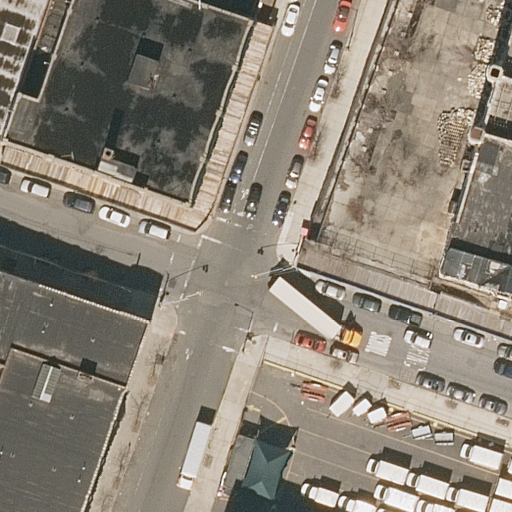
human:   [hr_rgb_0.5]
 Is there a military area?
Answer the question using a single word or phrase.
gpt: no

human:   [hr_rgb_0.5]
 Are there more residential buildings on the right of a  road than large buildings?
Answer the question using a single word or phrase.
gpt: no

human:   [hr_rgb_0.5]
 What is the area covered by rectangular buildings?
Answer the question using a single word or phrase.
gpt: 2052m2

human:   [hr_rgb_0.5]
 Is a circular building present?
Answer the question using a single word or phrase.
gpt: no

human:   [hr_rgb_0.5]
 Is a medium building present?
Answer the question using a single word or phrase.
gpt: yes

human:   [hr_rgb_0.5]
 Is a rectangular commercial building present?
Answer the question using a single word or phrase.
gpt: no

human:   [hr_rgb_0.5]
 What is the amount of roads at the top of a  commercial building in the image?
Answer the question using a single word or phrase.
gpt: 0

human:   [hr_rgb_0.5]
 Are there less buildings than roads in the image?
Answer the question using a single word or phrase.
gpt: no

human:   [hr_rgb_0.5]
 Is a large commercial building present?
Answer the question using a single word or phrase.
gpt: no

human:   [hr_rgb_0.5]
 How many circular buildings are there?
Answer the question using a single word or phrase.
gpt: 0

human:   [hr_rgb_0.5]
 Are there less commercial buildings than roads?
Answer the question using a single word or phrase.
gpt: yes

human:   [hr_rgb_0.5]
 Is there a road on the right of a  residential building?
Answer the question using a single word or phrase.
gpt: yes

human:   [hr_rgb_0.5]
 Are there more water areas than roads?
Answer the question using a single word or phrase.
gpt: no

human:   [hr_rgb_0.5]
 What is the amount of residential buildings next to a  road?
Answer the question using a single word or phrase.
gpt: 4

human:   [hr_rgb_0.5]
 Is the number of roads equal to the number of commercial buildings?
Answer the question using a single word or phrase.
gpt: no

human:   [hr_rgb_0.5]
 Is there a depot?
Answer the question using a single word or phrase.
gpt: no

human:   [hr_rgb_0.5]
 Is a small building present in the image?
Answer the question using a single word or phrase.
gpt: no

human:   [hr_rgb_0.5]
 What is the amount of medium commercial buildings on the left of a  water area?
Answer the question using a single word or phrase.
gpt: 0

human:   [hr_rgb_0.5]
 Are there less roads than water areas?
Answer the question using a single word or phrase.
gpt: no

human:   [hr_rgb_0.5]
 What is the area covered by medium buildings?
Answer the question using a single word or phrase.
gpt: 266m2

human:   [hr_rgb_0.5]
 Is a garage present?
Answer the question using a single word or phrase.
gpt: no

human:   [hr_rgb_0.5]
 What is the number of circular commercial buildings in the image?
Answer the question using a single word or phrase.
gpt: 0

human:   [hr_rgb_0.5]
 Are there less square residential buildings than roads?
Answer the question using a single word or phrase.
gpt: yes

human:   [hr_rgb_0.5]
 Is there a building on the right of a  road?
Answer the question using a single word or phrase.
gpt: no

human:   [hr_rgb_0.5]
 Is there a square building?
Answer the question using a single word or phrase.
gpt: no

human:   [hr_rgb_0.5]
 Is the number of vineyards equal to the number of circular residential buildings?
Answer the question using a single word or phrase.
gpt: yes

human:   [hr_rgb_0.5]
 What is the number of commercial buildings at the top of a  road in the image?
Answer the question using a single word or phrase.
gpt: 0

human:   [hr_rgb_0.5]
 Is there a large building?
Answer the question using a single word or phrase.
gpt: yes

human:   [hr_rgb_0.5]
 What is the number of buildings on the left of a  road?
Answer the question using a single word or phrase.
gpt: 3

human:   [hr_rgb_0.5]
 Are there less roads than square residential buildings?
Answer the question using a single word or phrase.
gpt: no

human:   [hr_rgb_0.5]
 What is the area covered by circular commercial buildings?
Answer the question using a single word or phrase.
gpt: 0m2

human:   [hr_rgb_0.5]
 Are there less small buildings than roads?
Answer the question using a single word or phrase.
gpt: yes

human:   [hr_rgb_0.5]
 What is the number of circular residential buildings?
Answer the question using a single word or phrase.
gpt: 0

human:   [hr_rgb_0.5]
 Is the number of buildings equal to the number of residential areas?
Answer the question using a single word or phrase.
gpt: no

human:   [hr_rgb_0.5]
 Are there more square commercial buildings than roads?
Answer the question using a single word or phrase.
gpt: no

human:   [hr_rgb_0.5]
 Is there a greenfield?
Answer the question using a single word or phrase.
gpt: no